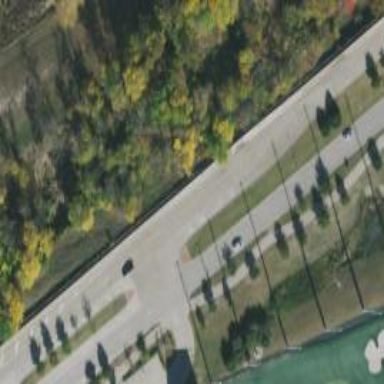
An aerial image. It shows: Tertiary road with separate sidewalk.